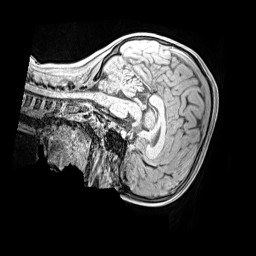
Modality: MP2RAGE
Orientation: sagittal
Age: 10
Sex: female
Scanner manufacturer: siemens
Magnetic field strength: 3 T
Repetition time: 4 s
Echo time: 0.00299 s